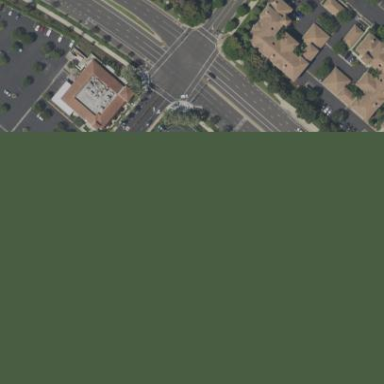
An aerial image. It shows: Retail building.